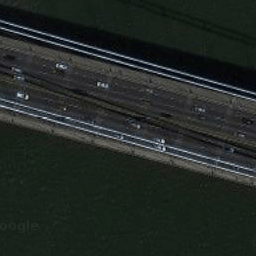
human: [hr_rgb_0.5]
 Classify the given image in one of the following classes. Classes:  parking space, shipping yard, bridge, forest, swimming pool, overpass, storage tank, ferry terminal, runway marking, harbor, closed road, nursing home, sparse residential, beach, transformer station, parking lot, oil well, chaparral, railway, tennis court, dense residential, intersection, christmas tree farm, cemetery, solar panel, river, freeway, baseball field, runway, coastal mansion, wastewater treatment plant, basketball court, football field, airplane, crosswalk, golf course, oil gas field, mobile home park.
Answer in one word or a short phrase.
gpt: bridge